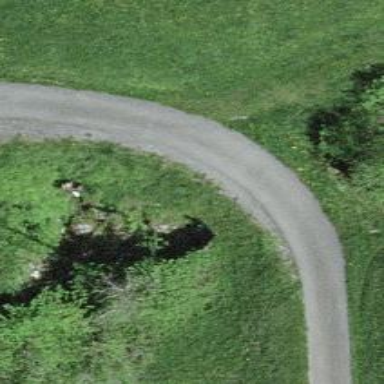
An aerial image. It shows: Track road with grade3 tracktype. The road has bridge.